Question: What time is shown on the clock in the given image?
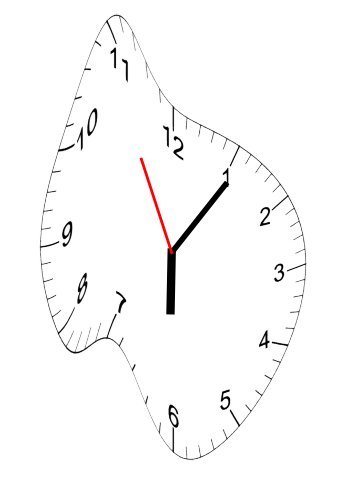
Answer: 06:05:55